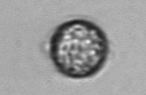
Label: Thalassiosira